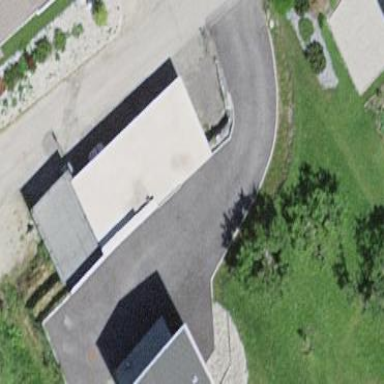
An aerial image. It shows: Garage.